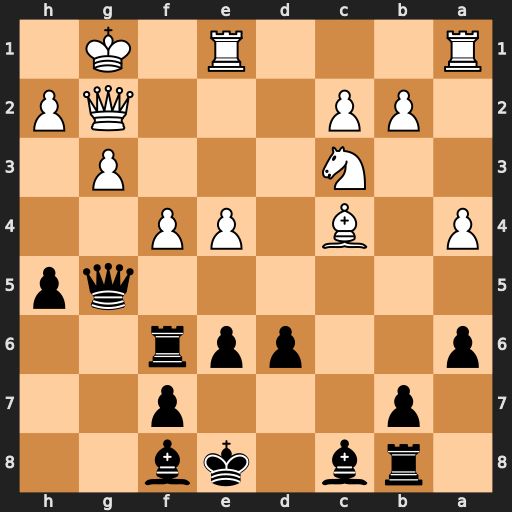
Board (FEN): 1rb1kb2/1p3p2/p2ppr2/6qp/P1B1PP2/2N3P1/1PP3QP/R3R1K1
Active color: b
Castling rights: -
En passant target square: -
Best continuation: Qc5+ Qf2 Qxc4